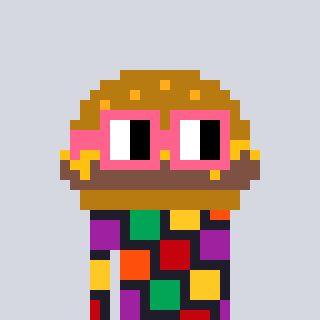
a pixel art character with square pink glasses, a burger-shaped head and a grayscale-colored body on a cool background